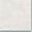
Piece: xx